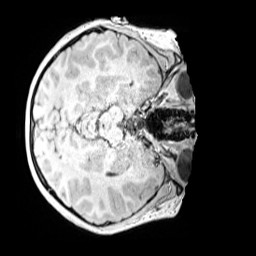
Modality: MP2RAGE
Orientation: axial
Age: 9
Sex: male
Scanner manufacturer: siemens
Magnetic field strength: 3 T
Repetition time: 4 s
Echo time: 0.00299 s